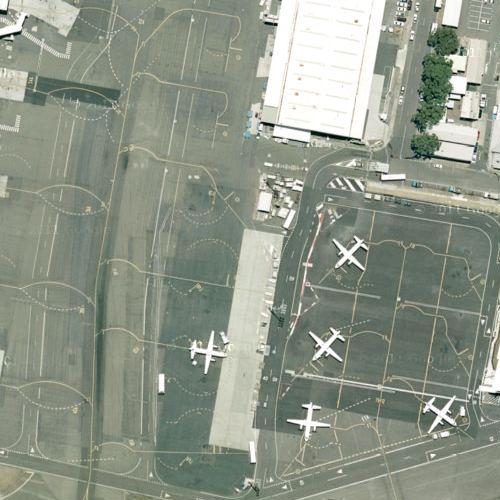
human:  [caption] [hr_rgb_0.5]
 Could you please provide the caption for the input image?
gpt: There is a white airplane parked on the airport with some buildings surrounded .

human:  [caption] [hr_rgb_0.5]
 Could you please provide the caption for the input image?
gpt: A white airplane parked on the airport with some buildings surrounded .

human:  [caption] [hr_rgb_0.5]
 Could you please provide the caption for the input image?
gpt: A white airplane parked on the airport with some white buildings surrounded .

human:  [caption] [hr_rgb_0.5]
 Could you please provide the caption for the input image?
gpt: A white airplane parked on the airport with some airport buildings surrounded .

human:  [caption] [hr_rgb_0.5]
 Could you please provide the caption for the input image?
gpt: A white airplane parked on the airport with some buildings surrounded .